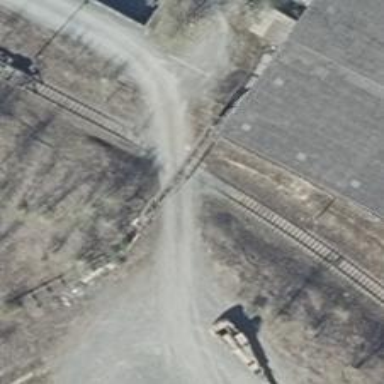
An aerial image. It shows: Railway level crossing.